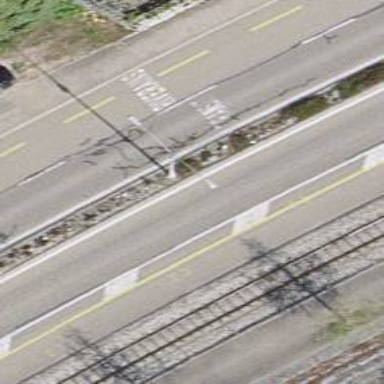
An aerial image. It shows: Exclusive cycle lane on asphalt primary highway.